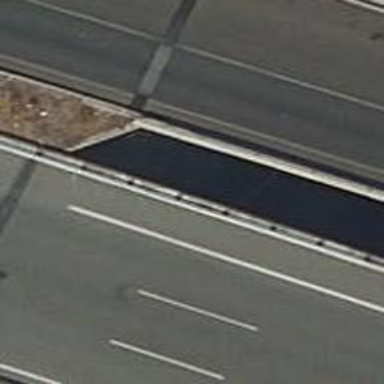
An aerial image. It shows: Kerb barrier.